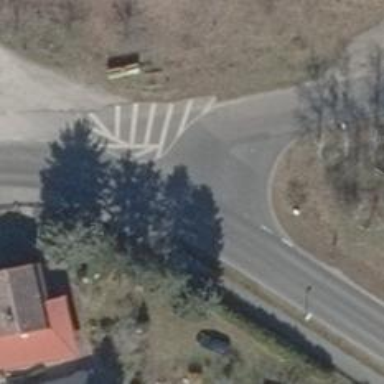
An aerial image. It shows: Road with "give way" sign.